Aerial crown-view tile of a tropical tree (Barro Colorado Island, Panama), acquired 20250915:
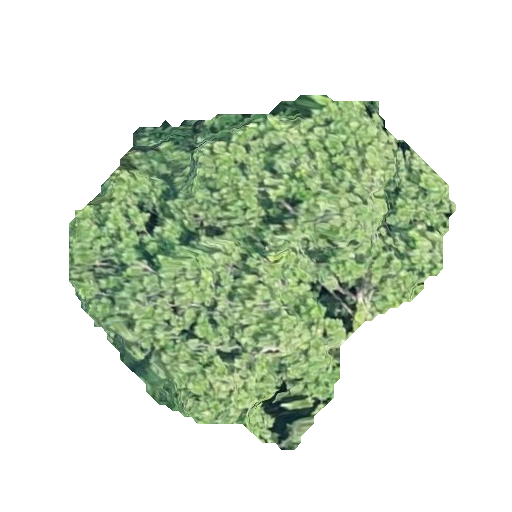
Species: Anacardium excelsum
GBIF accepted scientific name: Anacardium excelsum
Crown area: 129.47 m²